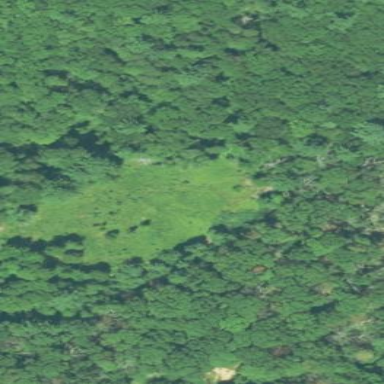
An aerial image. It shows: Patch of scrub vegetation.